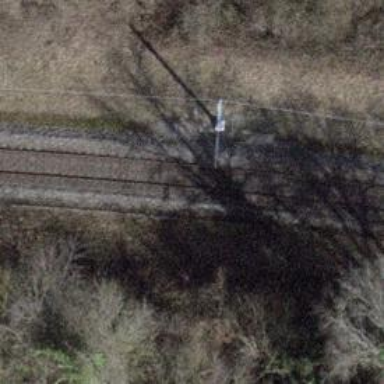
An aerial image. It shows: Railway with electrified contact lines.